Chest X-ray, PA view. Patient: 61 years old, sex M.
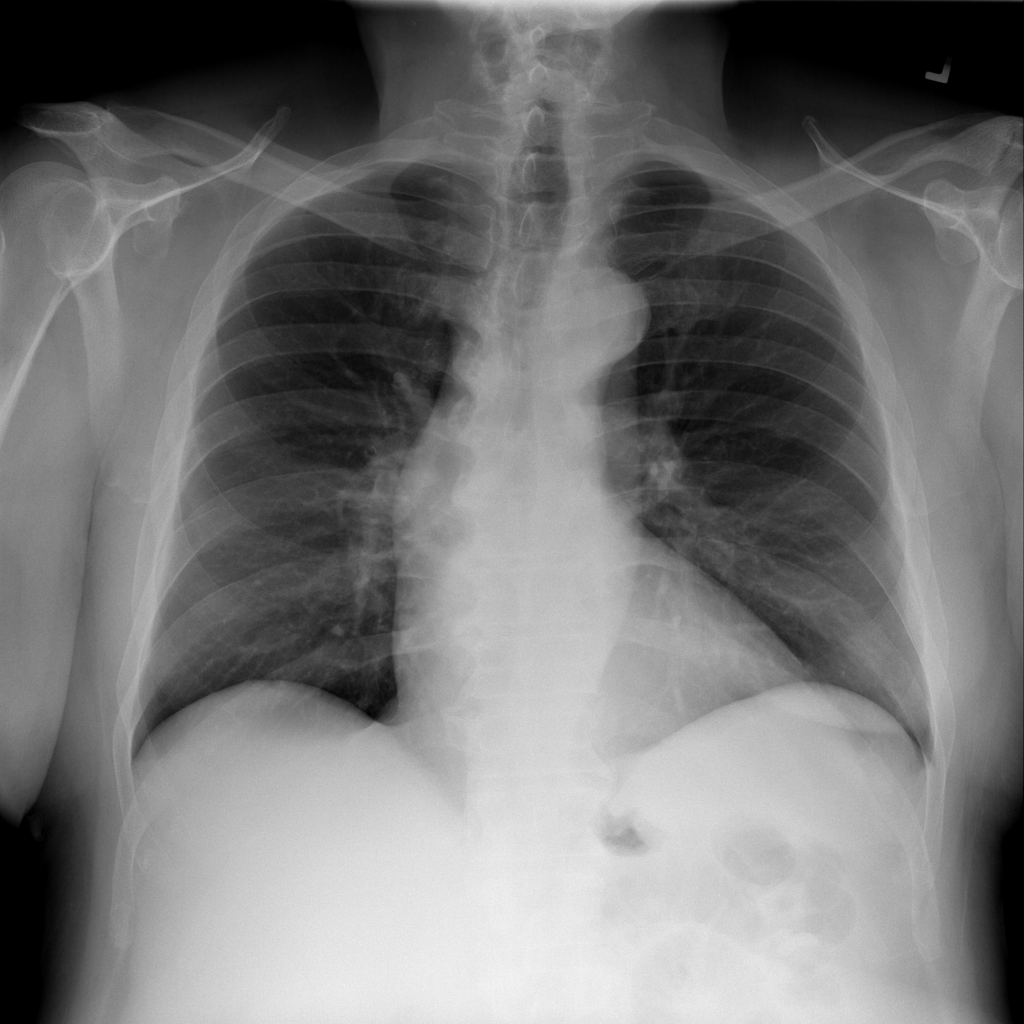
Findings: No Finding